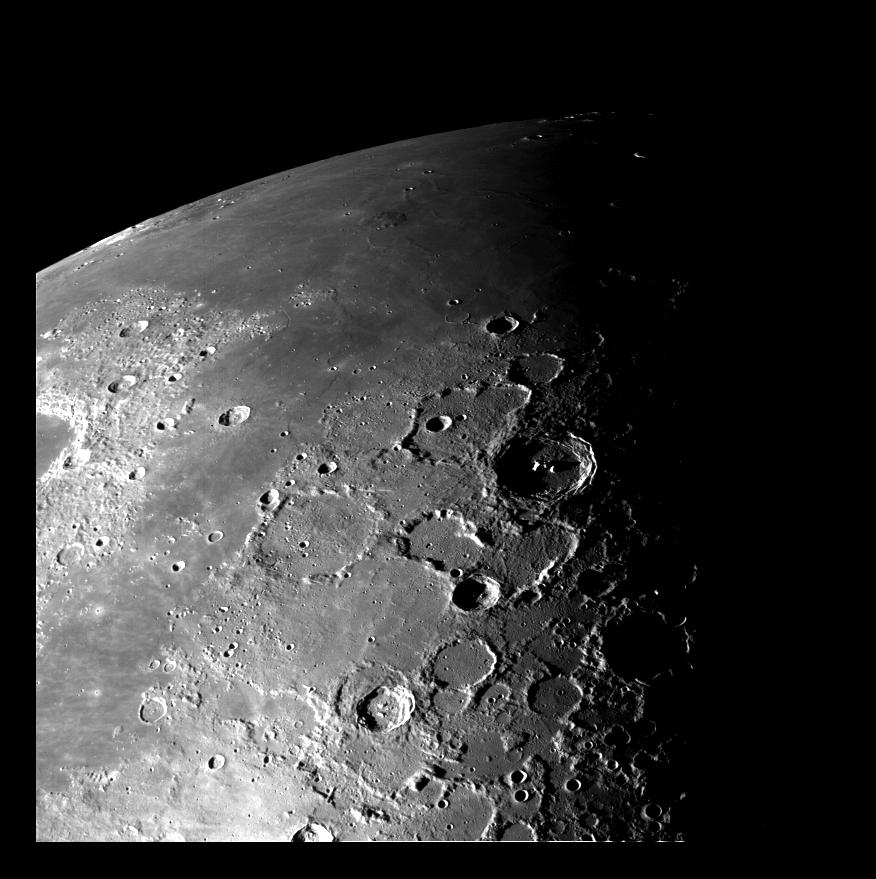
Moon - North Pole Moon, Galileo